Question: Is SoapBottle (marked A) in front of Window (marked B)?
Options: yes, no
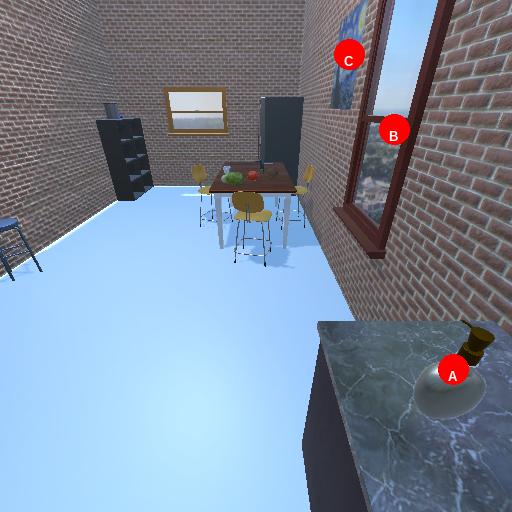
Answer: yes